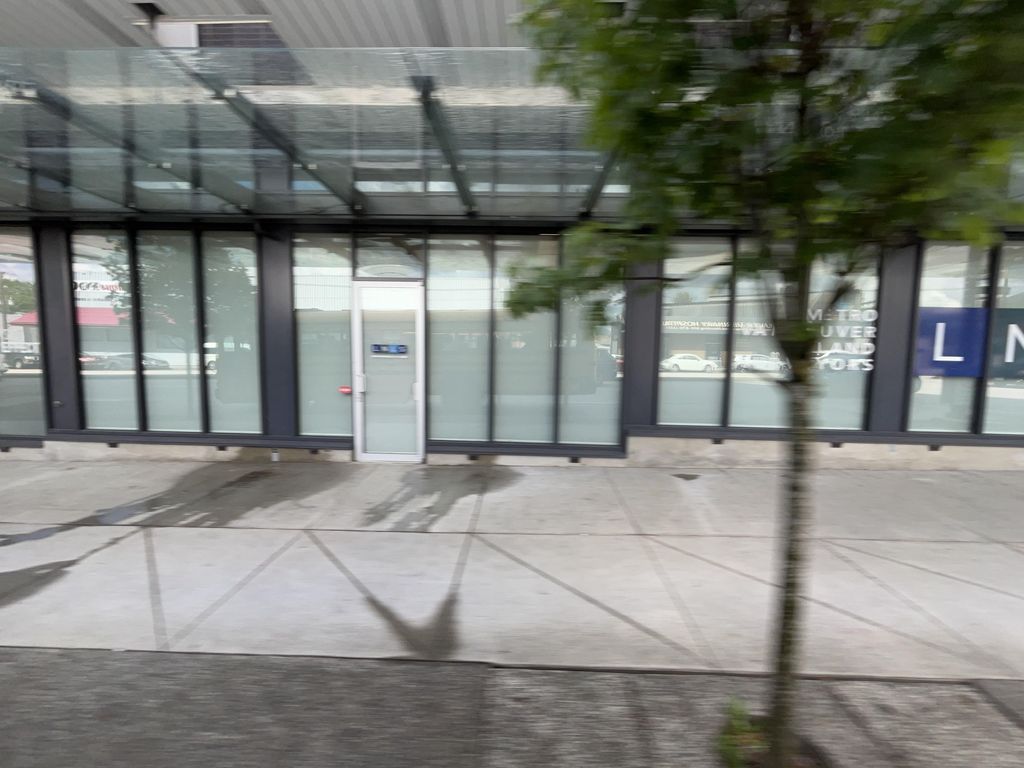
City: vancouver